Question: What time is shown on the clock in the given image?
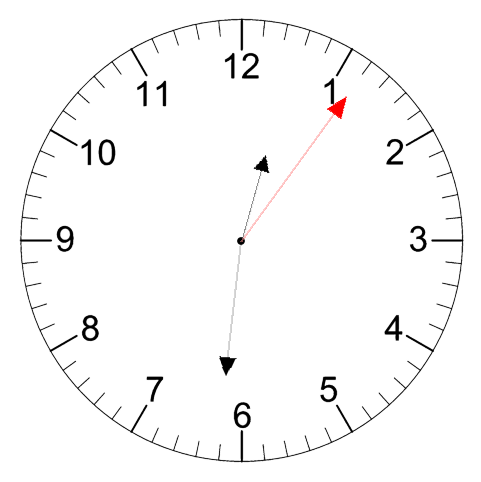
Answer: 12:31:06